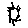
Label: sun